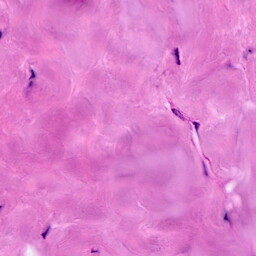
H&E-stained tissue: Breast